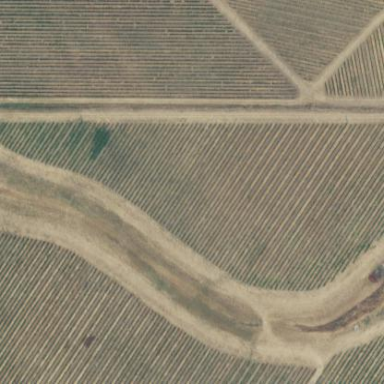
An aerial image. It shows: Vineyard with grape crops.